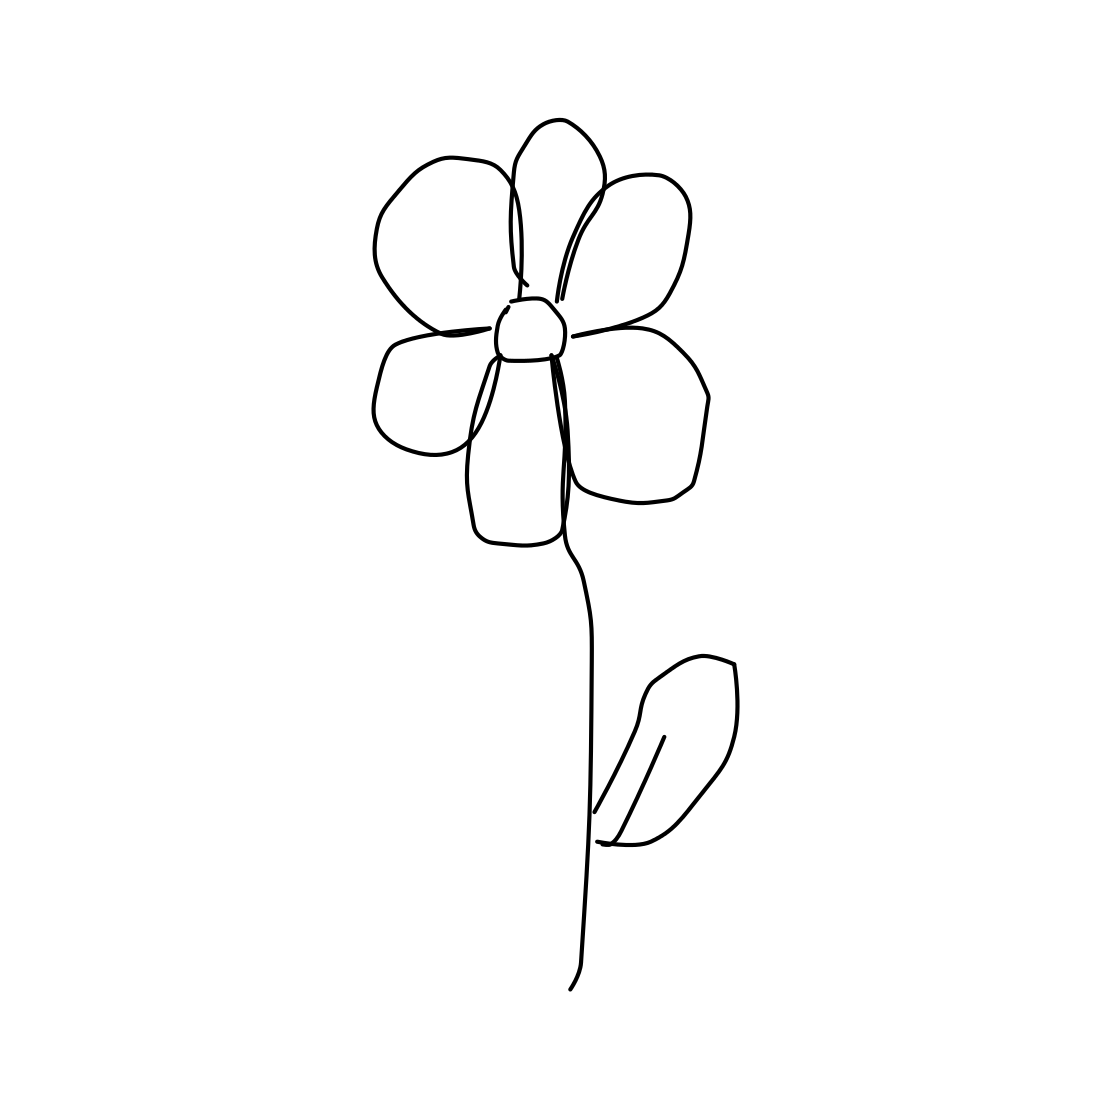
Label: flower with stem